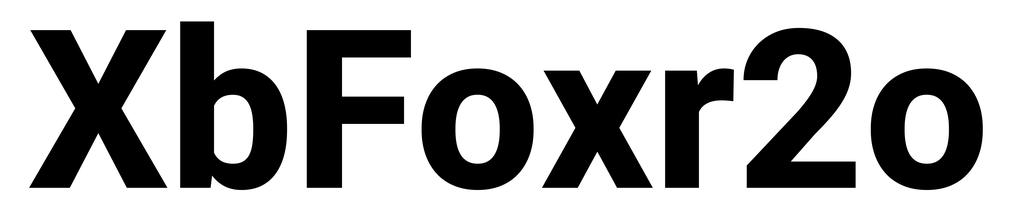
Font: Roboto_ExtraBold